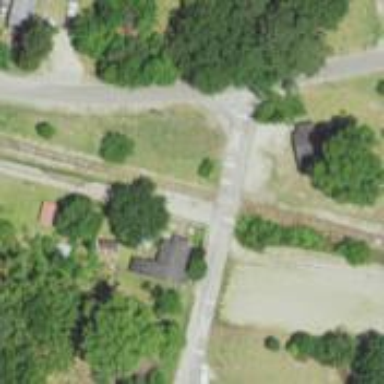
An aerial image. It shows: Railway level crossing.